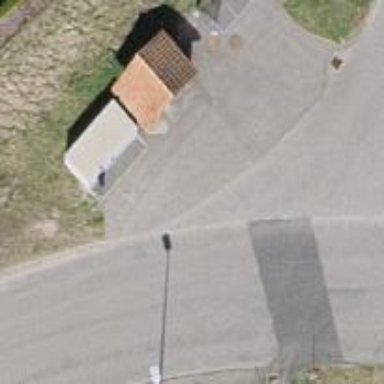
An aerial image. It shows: Bus stop with platform for public transport.